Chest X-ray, PA view. Patient: 24 years old, sex F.
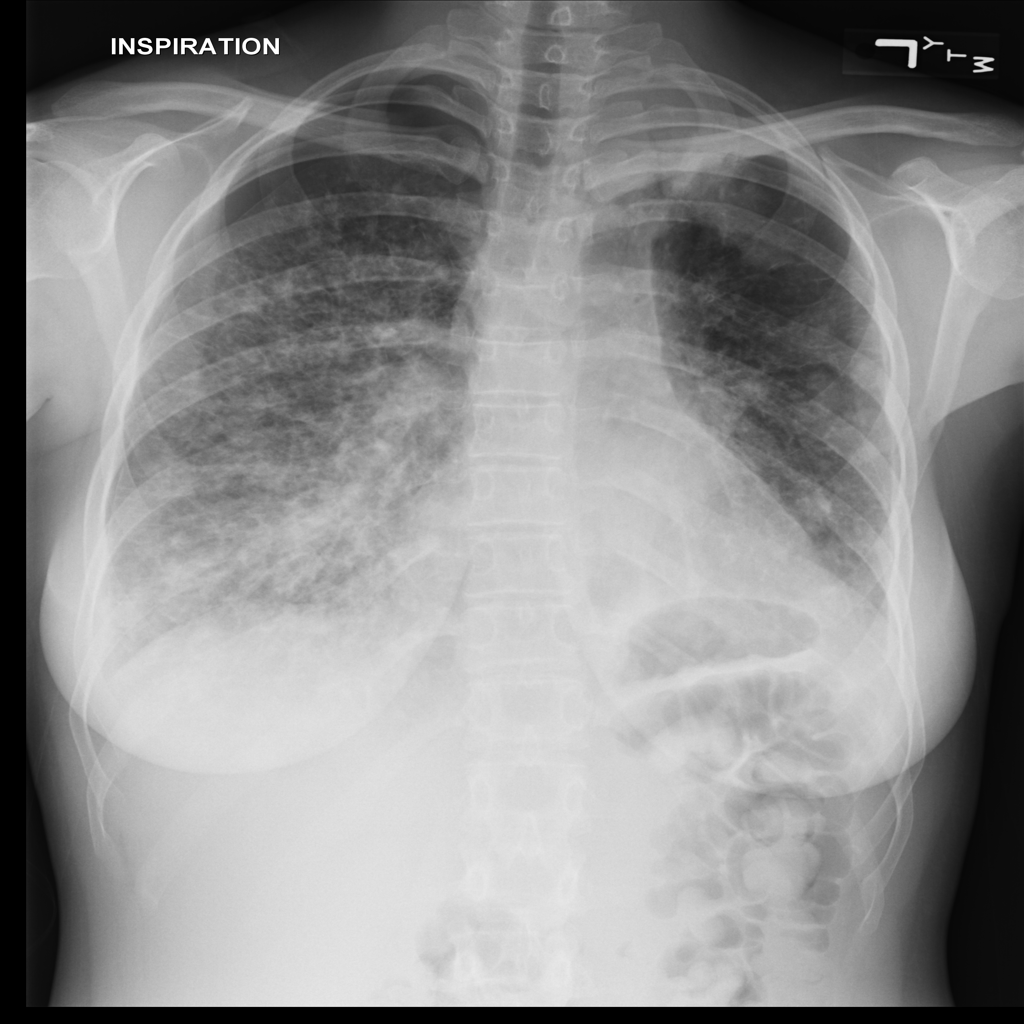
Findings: Infiltration, Mass, Pleural_Thickening, Pneumothorax